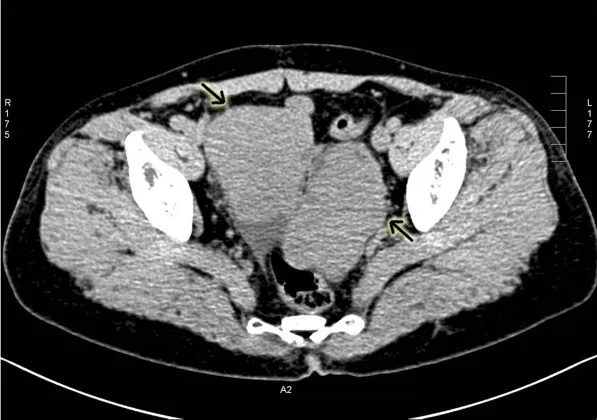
Abdominal CT scans in the patient. Abdominal CT scan was performed in the patient and showed two soft tissue masses in the pelvic cavity (one measuring 7.4x6.4 cm and the other measuring 8.0x4.6 cm). No abnormalities were seen in the bladder, liver, cervical stump or rectum. The arrows indicated the messes.
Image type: radiology (ct)